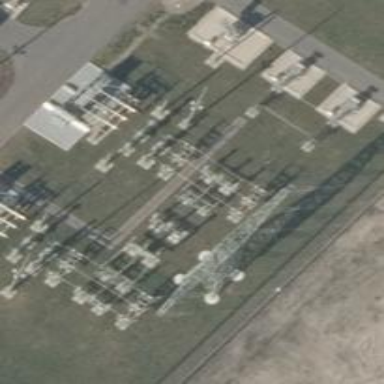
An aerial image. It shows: Outdoor power switch.